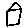
Label: house